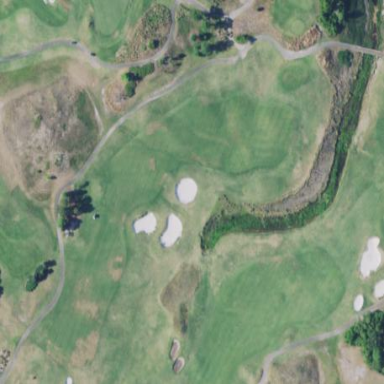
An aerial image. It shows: Grassy area designated as golf fairway.